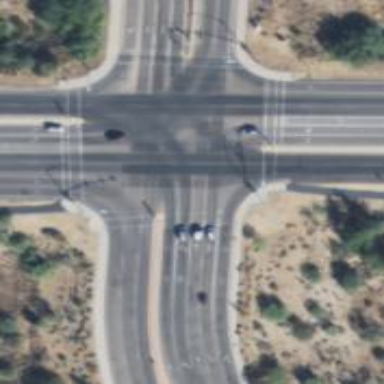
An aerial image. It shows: Crossing road.